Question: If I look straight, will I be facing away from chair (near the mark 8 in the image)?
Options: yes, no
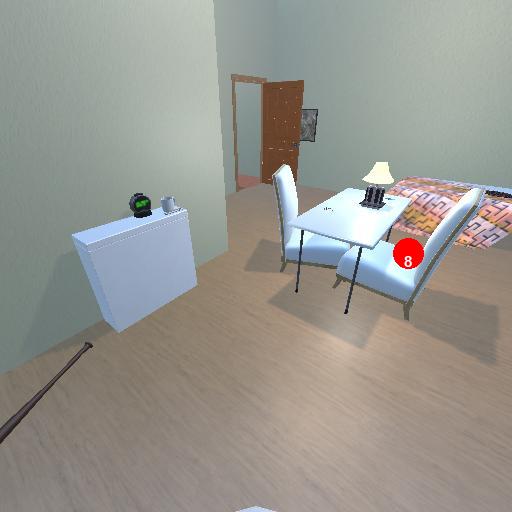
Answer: yes